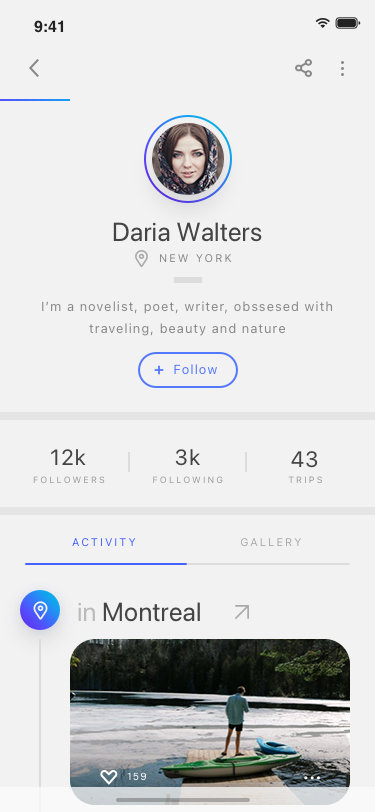
Text in this UI design:
159
in Montreal
gallery
activity
trips
43
followING
3k
followers
12k
Follow
I’m a novelist, poet, writer, obssesed with traveling, beauty and nature
new york
Daria Walters
9:41